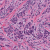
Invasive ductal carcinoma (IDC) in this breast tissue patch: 1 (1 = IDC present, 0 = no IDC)